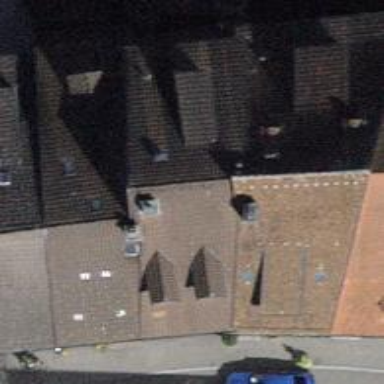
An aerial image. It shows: Building with tiled roof.